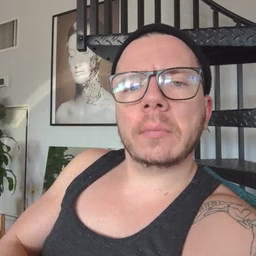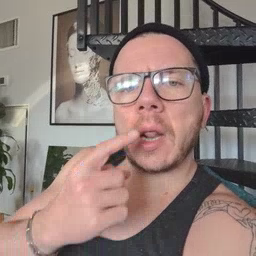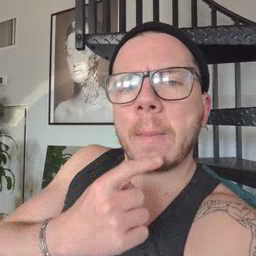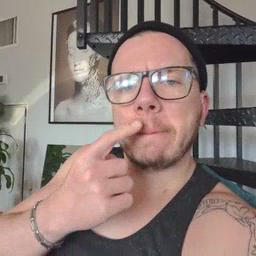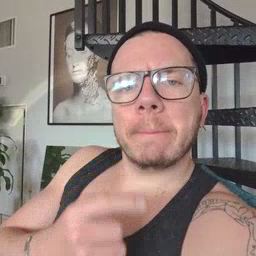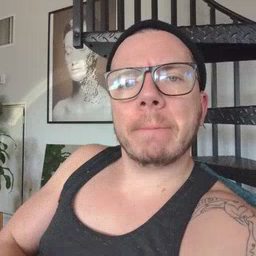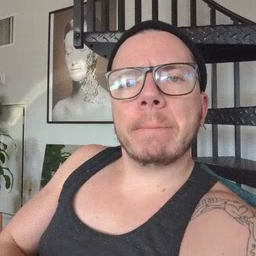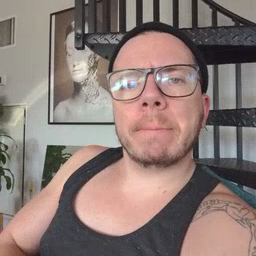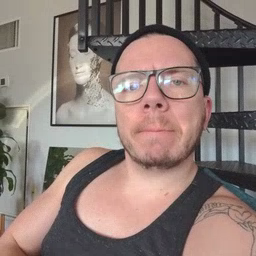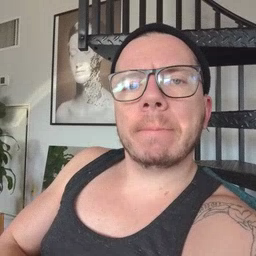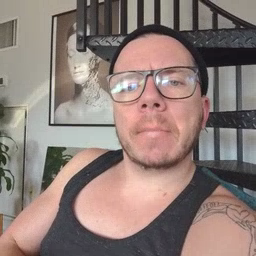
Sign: lips